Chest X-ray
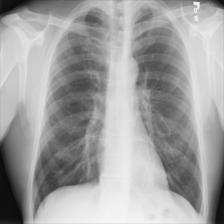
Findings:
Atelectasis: positive
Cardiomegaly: negative
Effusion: negative
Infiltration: negative
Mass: negative
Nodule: positive
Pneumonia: negative
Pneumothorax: negative
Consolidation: negative
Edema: negative
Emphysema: negative
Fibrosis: negative
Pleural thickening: negative
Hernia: negative